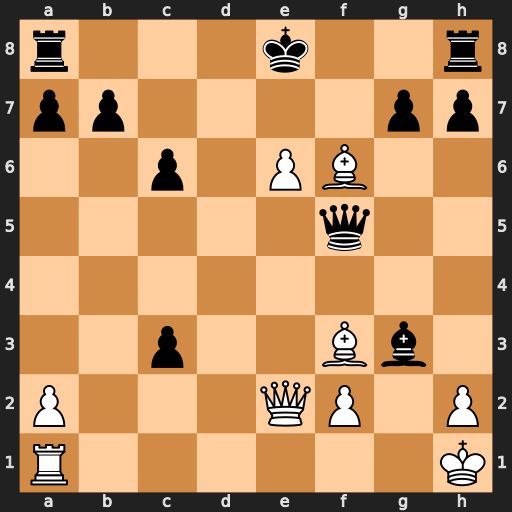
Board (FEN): r3k2r/pp4pp/2p1PB2/5q2/8/2p2Bb1/P3QP1P/R6K
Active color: w
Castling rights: kq
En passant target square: -
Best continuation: Bh5+ g6 Bxh8